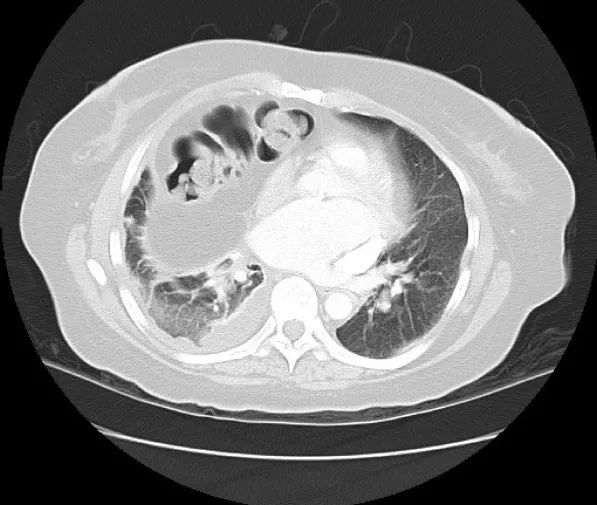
Axial computed tomography scan of the chest and abdomen demonstrating plate atelectasis in the right upper lobe presumably as a consequence of the longstanding right-sided anterior diaphragmatic hernia of Morgagni which displaces the heart to the left.
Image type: radiology (ct)